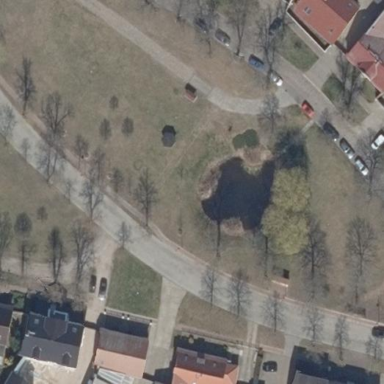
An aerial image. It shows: Village green area.